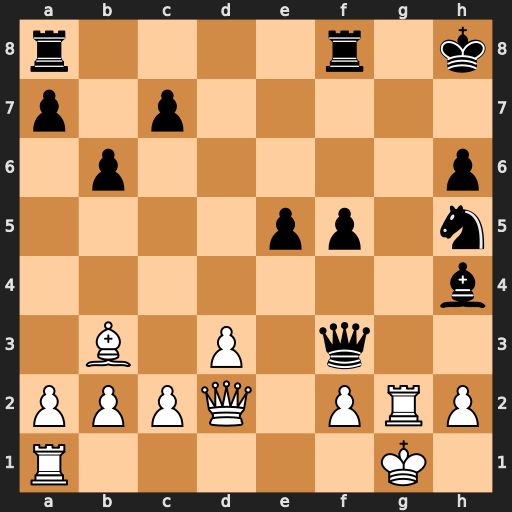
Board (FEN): r4r1k/p1p5/1p5p/4pp1n/7b/1B1P1q2/PPPQ1PRP/R5K1
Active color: w
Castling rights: -
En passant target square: -
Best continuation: Qxh6#